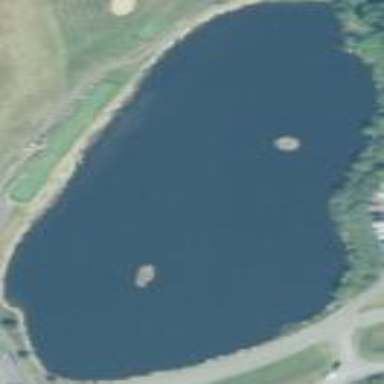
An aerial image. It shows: Water hazard on golf course. The hazard is natural water feature.